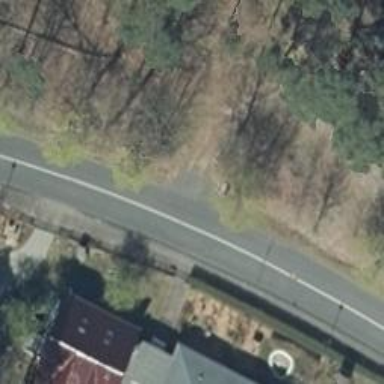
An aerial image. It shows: Paved residential road.